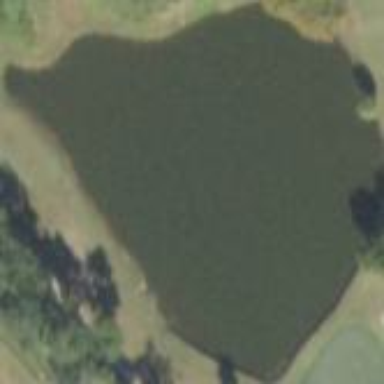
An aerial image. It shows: Water hazard in golf course. The hazard is natural water feature.